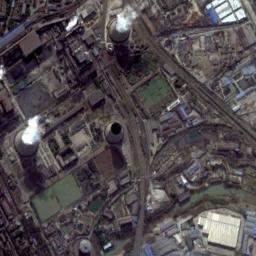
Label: thermal_power_station